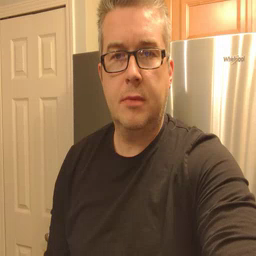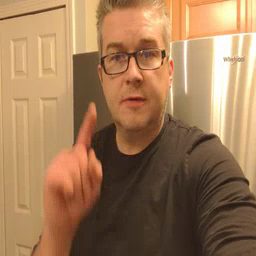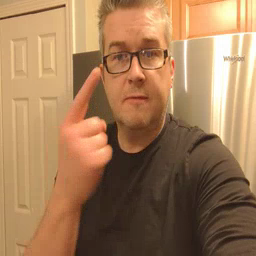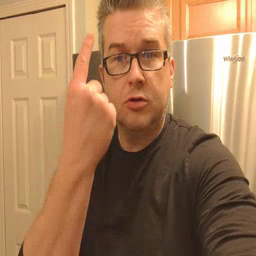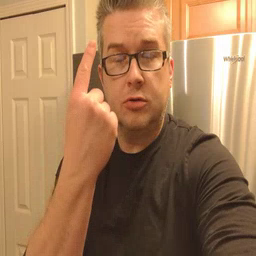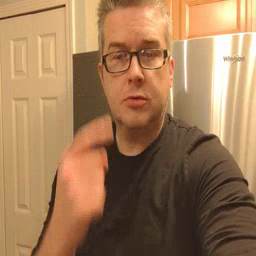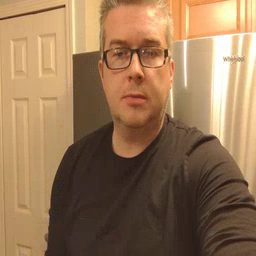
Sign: first